Question: A remote desktop should be accessed simultaneously around 5 members. For that i had tried with 120 Days grace period of Terminal Server. After the grace period, i cant able to take the remote desktop. After that i have logged in directly and deleted the Grace Period Key from registry. After rebooting the server, it shows again 120 days grace period.
How to uninstall this. By default 2 users can use the remote desktop. That is enough for me. I have checked the services as well as administrative tools. I dint found any thing related to terminal server.
I have attached the warning message.

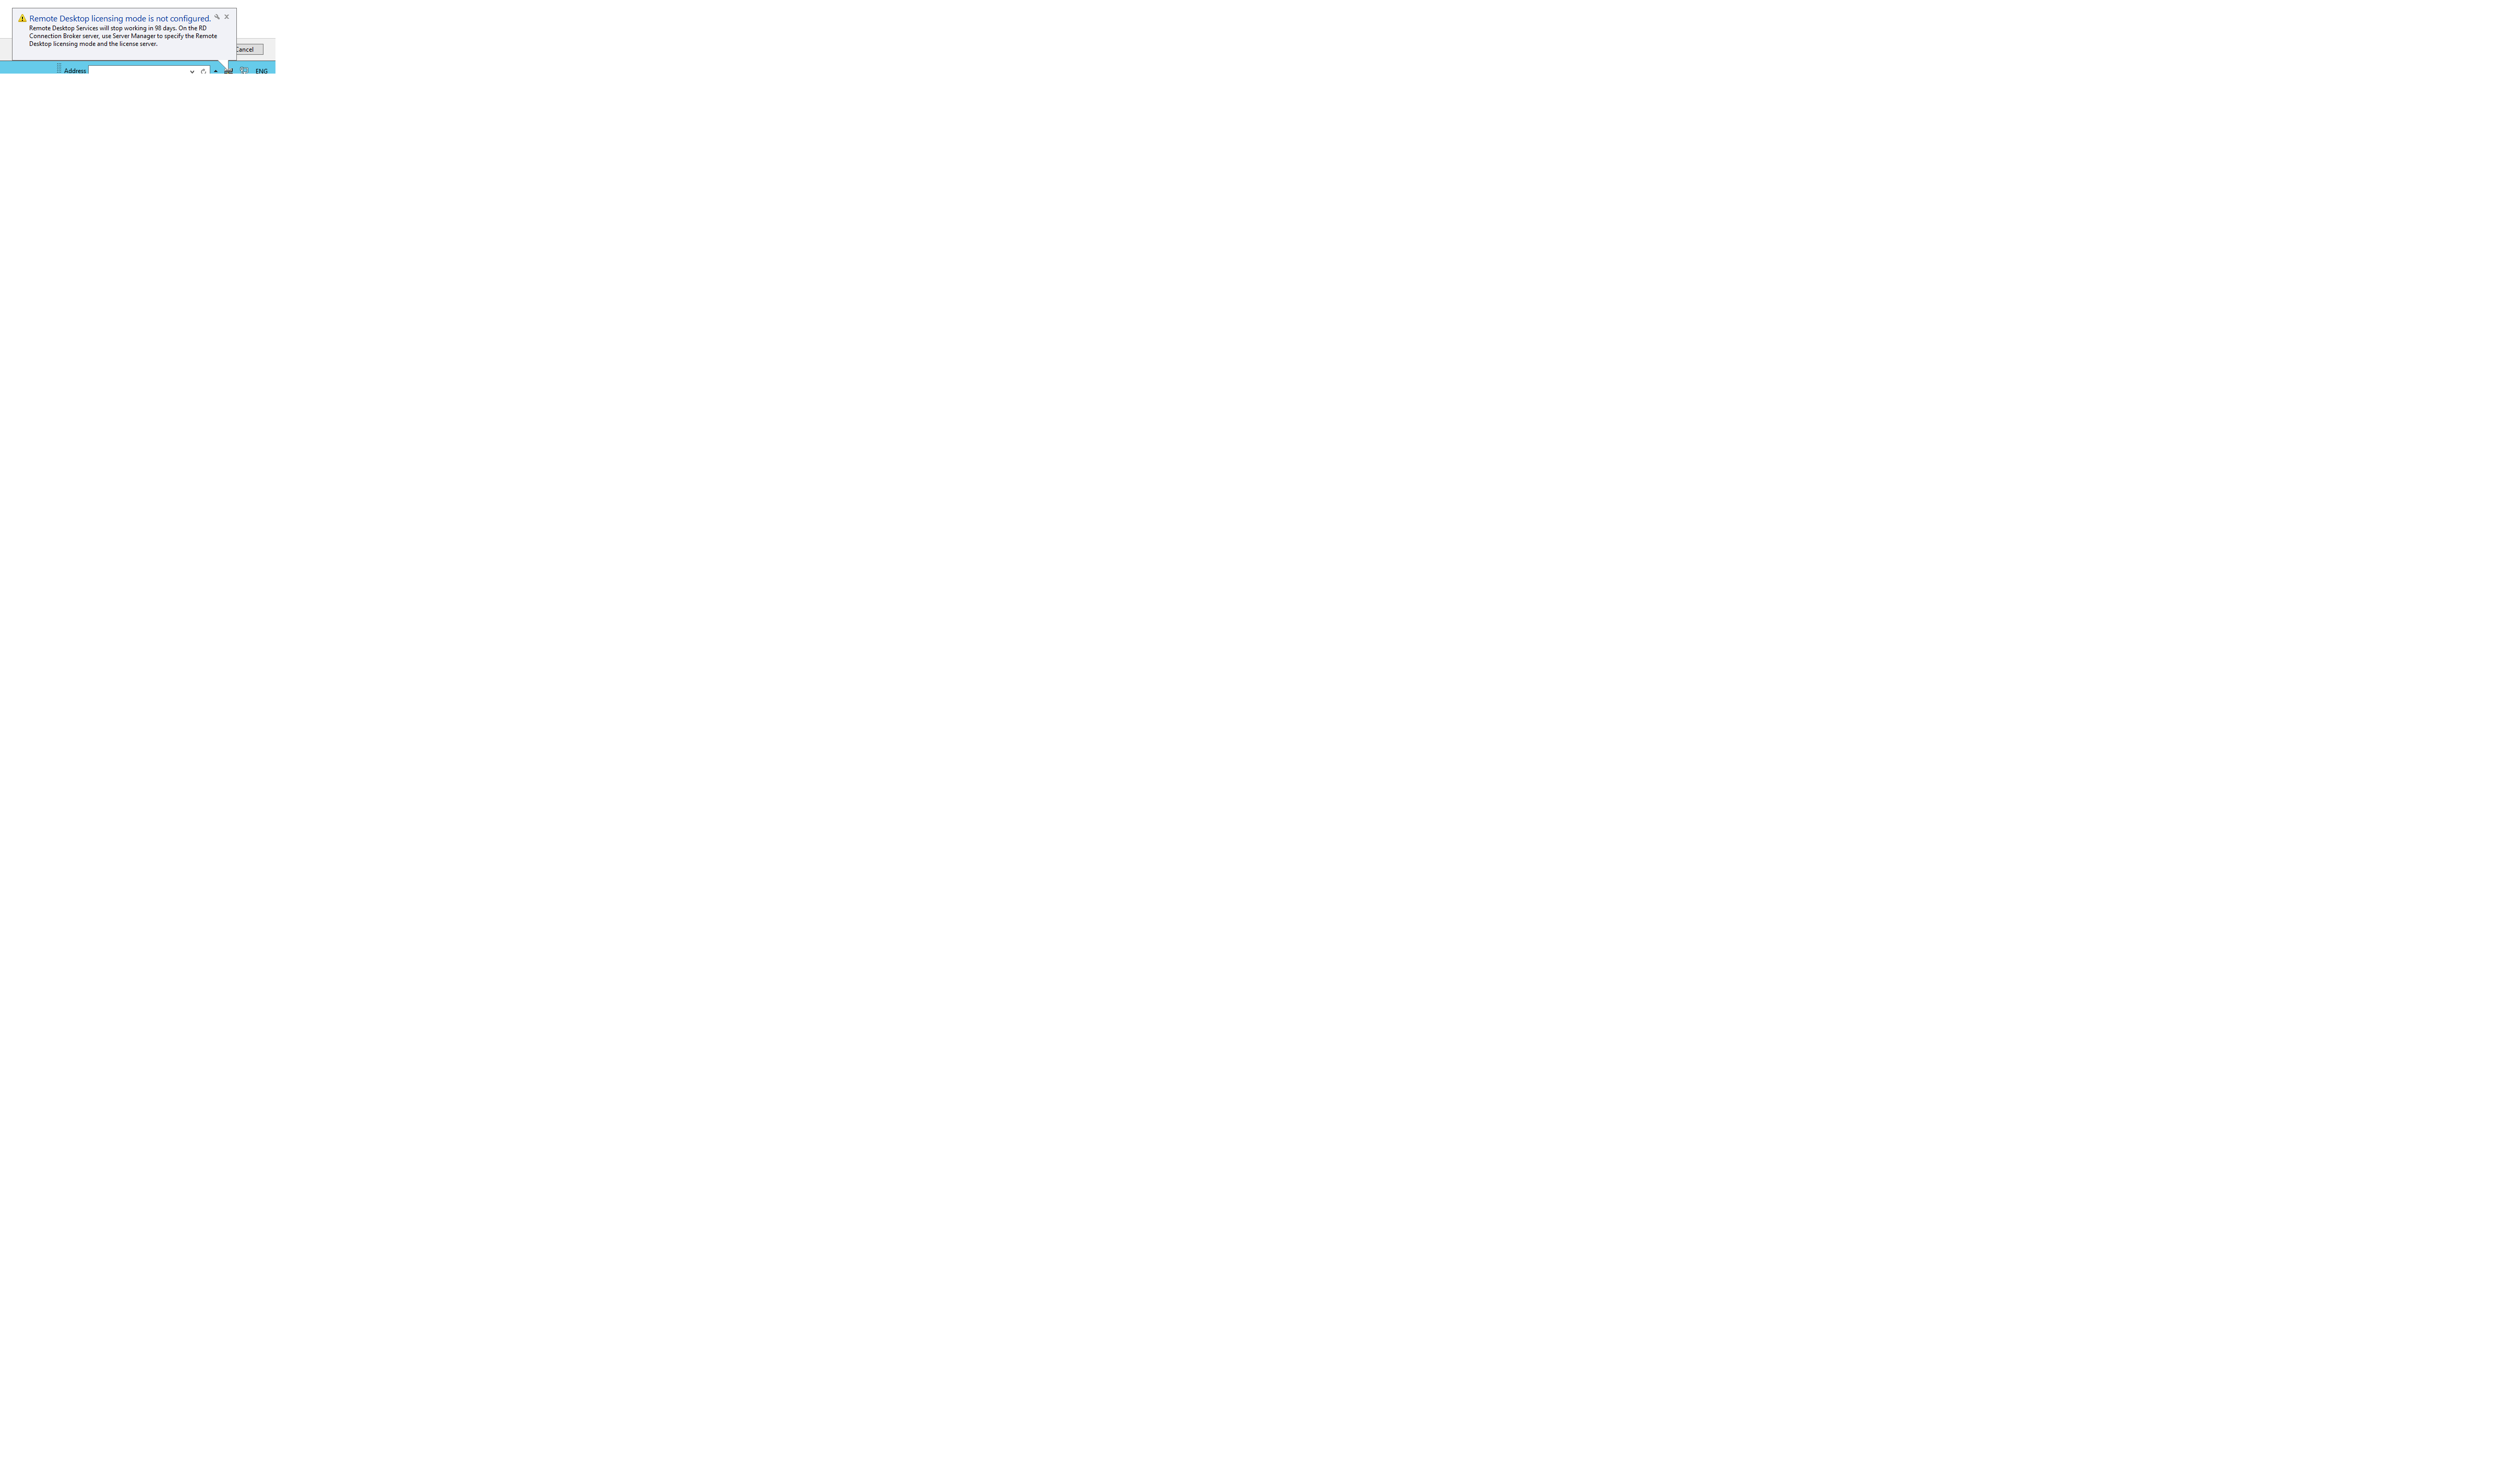
Answer: Unless, we get a licence this problem wont be solved.
But, by default the grace period will be 120. That can be renewed by doing the below process.
1. Delete the REG_BINARY in HKEY_LOCAL_MACHINE\SYSTEM\CurrentControlSet\Control\Terminal Server\RCM\GracePeriod
2. In GracePeriod, leave the Default as it is.
3. Reboot the machine.
I have got this solution from the below mentioned URL and it worked out.
<URL>
Every 119 days we need to delete the key. So that we will get another 120 grace period.